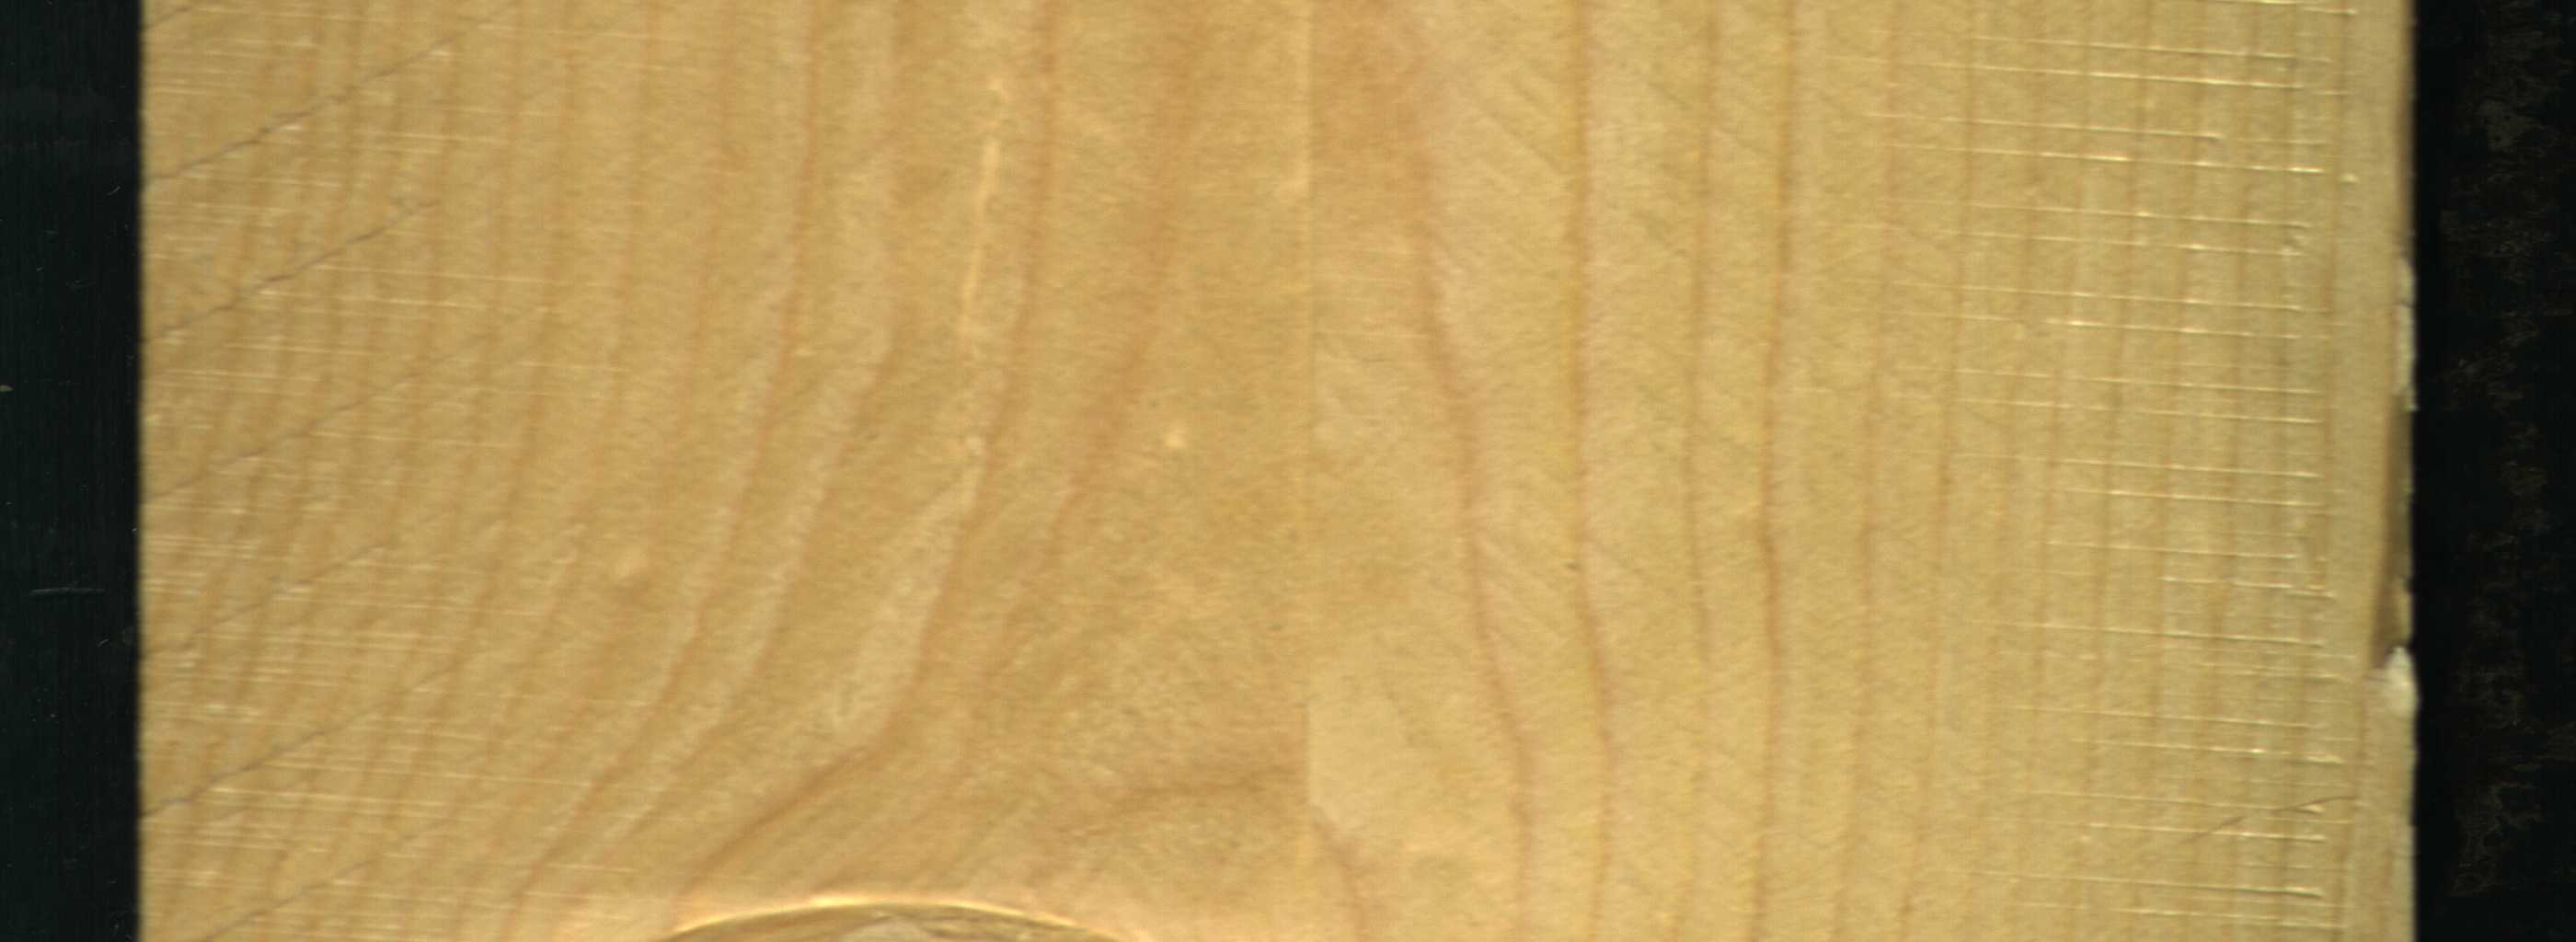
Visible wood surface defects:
Live_Knot